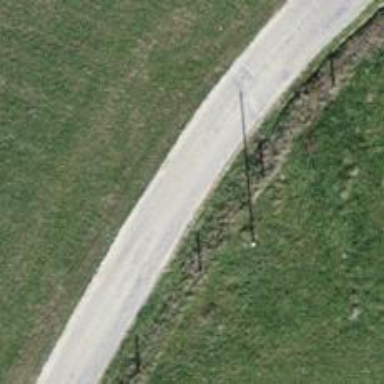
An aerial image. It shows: Minor power line.